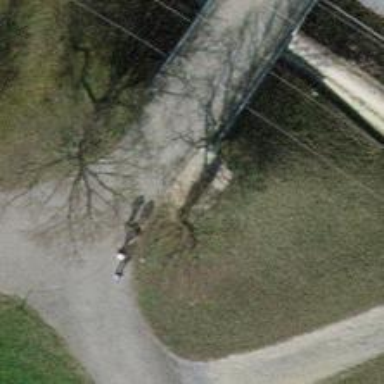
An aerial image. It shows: Brown bench.